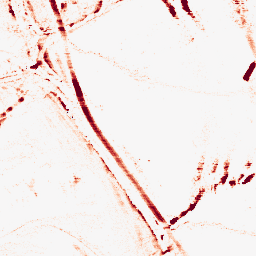
Category: morphological
Decomposition family: morphological_rect
Decomposition parameters: operation: opening
width: 10
height: 3
Upsampling method: lanczos
Upsampling parameters: scale: 8
Upsampling scale: 8